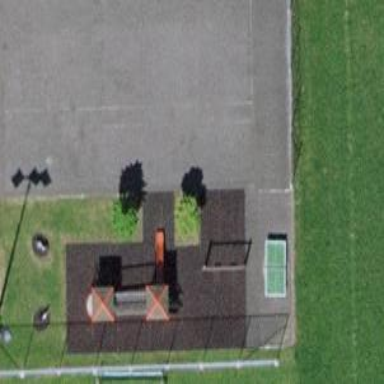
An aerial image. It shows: Playground area for leisure activities on the land.